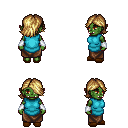
a pixel art fantasy rpg character, female body template, orc, green skin, teal tunic, robe skirt, blonde swoop hairstyle, white cloth bracers, brown slippers, four views (front, back, left, right), 2x2 character sprite sheet, small pixel art, hard edges, no anti-aliasing